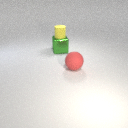
small yellow rubber cylinder above large green metal cube